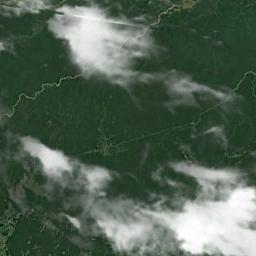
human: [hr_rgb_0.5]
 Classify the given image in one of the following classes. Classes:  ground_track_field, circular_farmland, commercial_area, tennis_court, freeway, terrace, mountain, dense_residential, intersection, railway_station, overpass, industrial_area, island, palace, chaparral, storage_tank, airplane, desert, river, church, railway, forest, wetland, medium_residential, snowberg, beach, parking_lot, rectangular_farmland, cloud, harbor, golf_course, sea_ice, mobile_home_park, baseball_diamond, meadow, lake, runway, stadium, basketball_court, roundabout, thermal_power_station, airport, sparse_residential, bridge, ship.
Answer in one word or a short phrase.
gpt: cloud